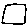
Label: square